Question: I would like to have a step line chart like this one, using <URL>

I think it is not available in D3. I guess I will have to code it as an add-in.
However I really do not know where to start from, so any help is welcome.
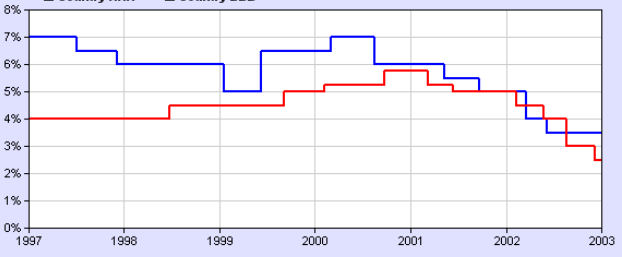
Answer: I Found a nice way to do it <URL>